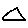
Label: triangle